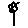
Label: flower